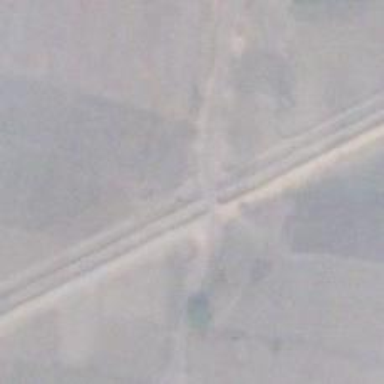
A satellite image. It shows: Unclassified road with bridge.